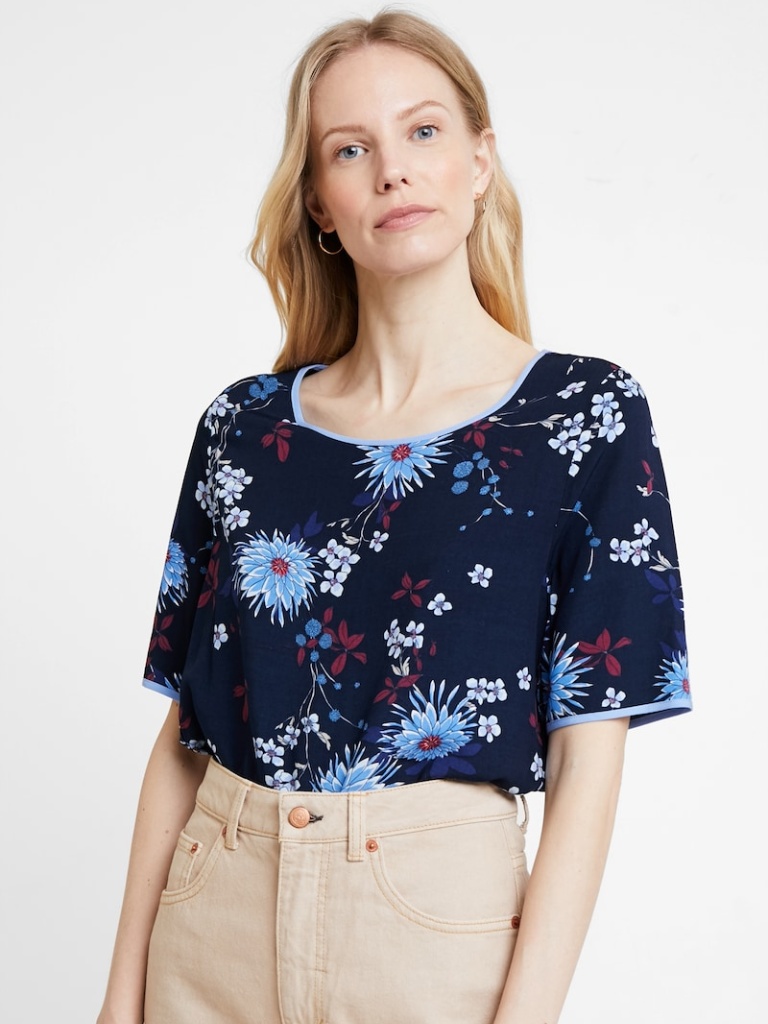
cotton relaxed short sleeve hip length Fully Tucked in crew t-shirt